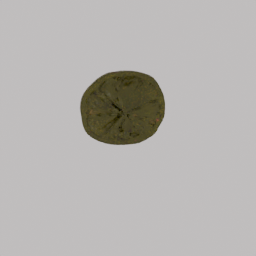
Label: nature